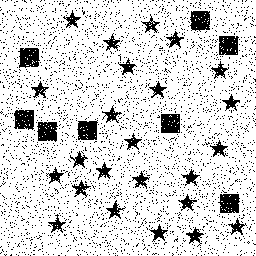
Squares: 8
Triangles: 0
Stars: 24
Total shapes: 32